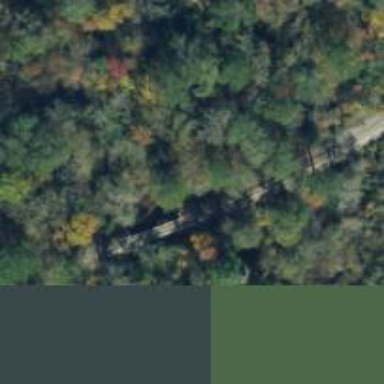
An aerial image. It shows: Preserved railway bridge.